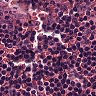
Metastatic tissue present: no